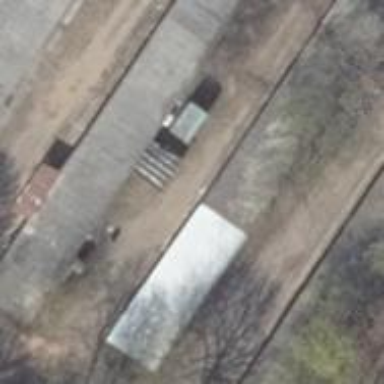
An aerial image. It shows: Group of garages.